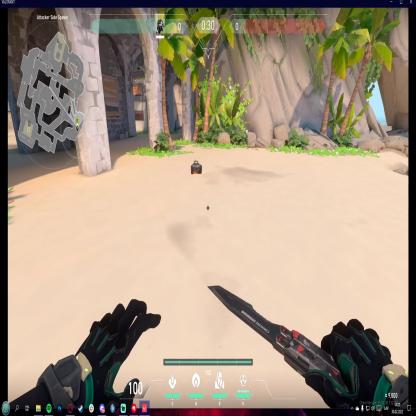
Label: dropped spike